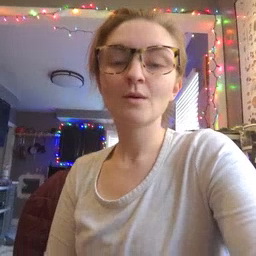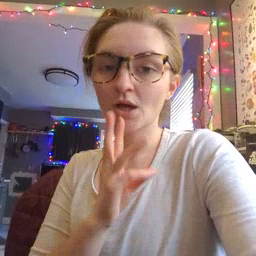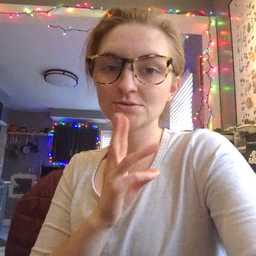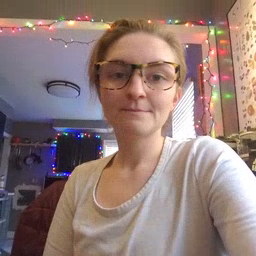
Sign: water